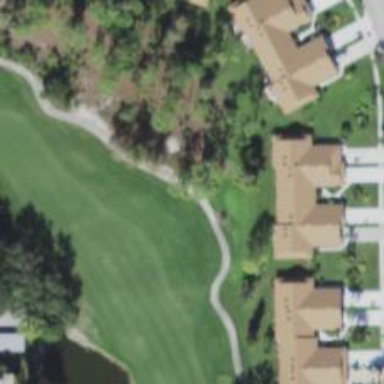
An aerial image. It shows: Path for golf carts.